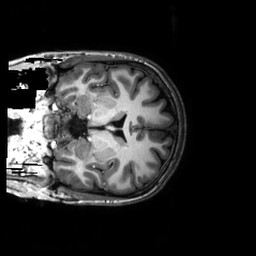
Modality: T1w
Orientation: coronal
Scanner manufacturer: philips
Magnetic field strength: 3 T
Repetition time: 0.0096 s
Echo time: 0.0046 s